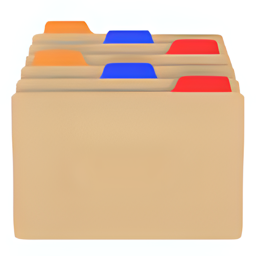
Name: card index dividers
Emoji: 🗂
Group: Objects
Sub-group: office